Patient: sex F, age 58
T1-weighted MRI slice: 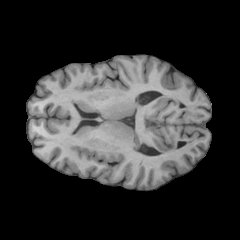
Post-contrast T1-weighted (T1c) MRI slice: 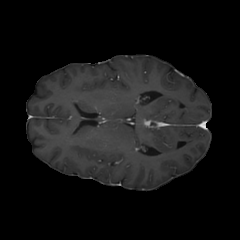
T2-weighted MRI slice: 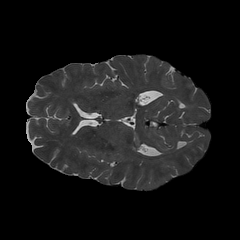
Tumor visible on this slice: no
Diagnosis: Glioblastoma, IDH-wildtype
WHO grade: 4